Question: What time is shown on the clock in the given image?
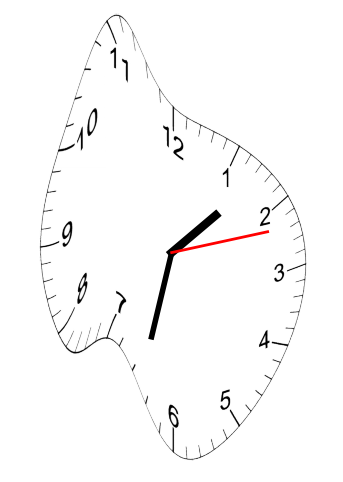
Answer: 01:32:12